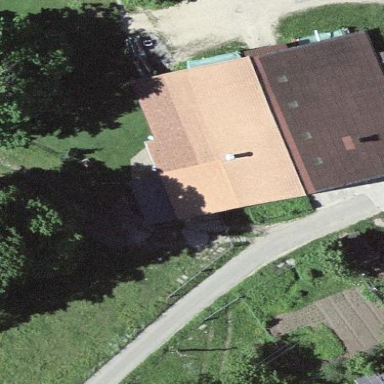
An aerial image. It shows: Farm building.